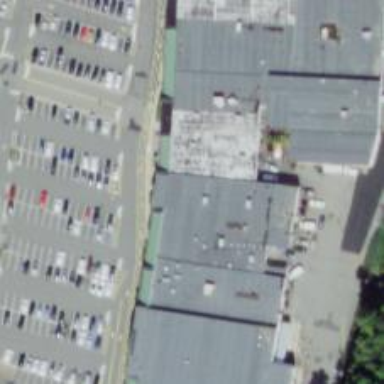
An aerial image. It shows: Fitness centre on leisure land.